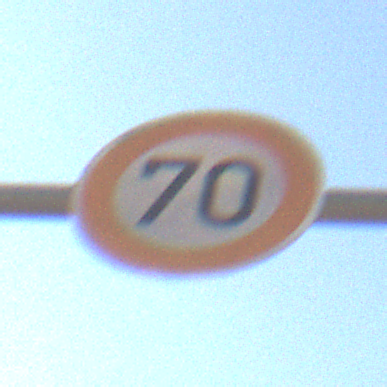
Verkehrszeichen: Geschwindigkeit70
Umgebung: Outdoor, Nature
Tageszeit: SunriseSunset
Wetter: Clear
Licht: Natural
Jahreszeit: NotSpecified
Kontrast: HighContrast